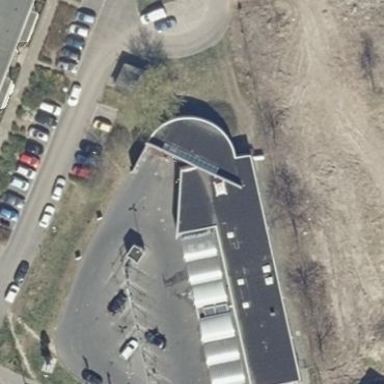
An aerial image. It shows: Building serving as car wash facility.